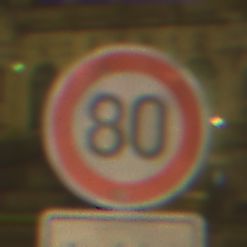
Verkehrszeichen: Geschwindigkeit80
Zusatzzeichen unten: HinweiseAufGefahrenDurchVerbaleAngabe5
Umgebung: Outdoor, Urban
Tageszeit: Night
Wetter: Overcast
Licht: Artificial
Jahreszeit: NotSpecified
Kontrast: HighContrast